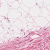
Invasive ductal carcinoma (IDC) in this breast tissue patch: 0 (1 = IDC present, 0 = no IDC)